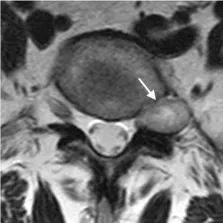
Magnetic resonance imaging of the lumbar spine:. Axial view, T2-WI mode.
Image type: radiology (mri)